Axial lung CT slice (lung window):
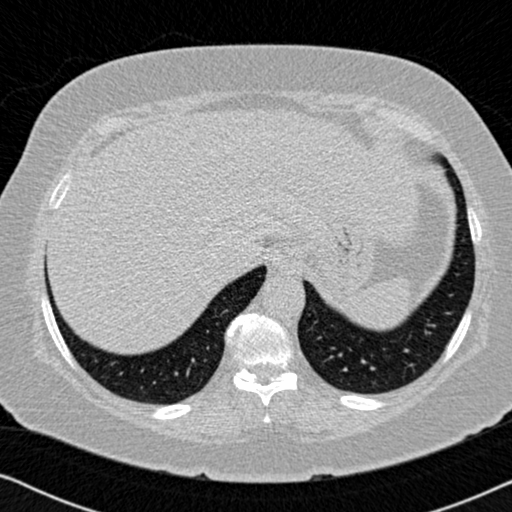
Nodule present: no